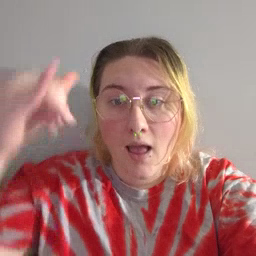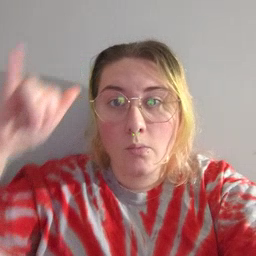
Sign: cow